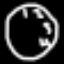
Label: clock